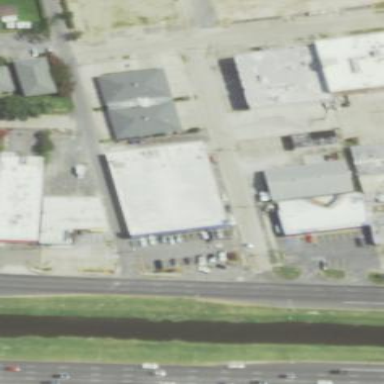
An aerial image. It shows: Building.